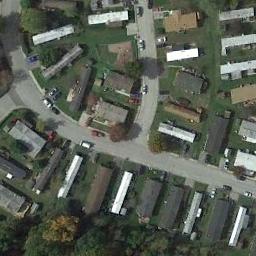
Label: mobile_home_park